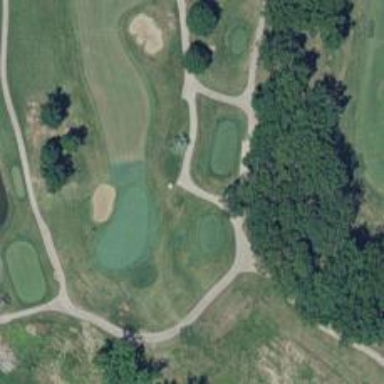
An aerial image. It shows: Service road used as golf cart path.